Question: Does anyone know how to change the distance of the colorbar ticklabels with respect to the colorbar in Python/Matplotlib? Thanks!
So for example, here I would like to move the 0, 0.5 and 1.0 to the left or right with respect to the colorbar:

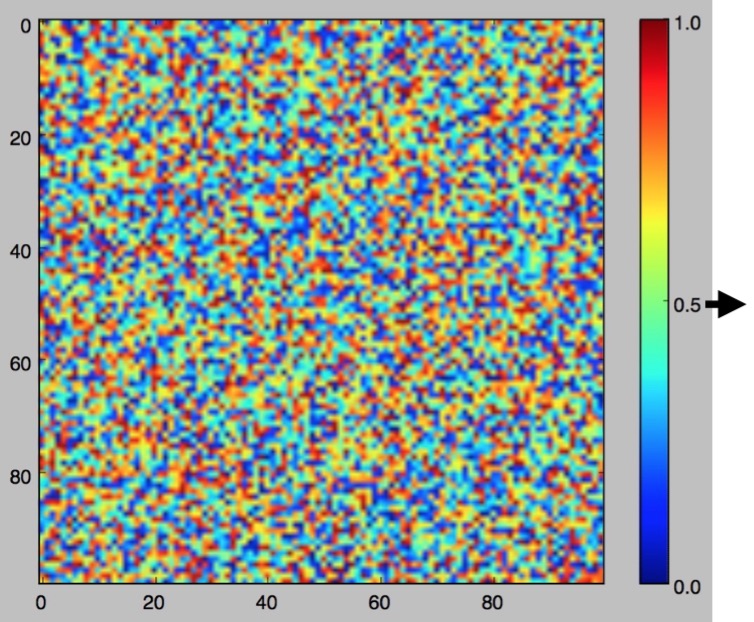
Answer: Borrowing from the <URL>, this shows how to
- change the spacing between the tickmarks (just specify them manually)- change the distance of the ticklabels to the colourbar. The trick here is to obtain the relevant axis ('cb1.ax') and apply the right tick parameter ('pad=...').
'''
from matplotlib import pyplot
import matplotlib as mpl
fig = pyplot.figure(figsize=(8,3))
ax1 = fig.add_axes([0.05, 0.70, 0.9, 0.15])
ax2 = fig.add_axes([0.05, 0.35, 0.9, 0.15])
cmap = mpl.cm.cool
norm = mpl.colors.Normalize(vmin=5, vmax=10)
cb1 = mpl.colorbar.ColorbarBase(ax1, cmap=cmap, norm=norm,
orientation='horizontal')
cb1.set_label('Negative spacing')
cb1.set_ticks([5.5, 7.5, 9.5])
cb1.ax.xaxis.set_tick_params(pad=-15)
cb2 = mpl.colorbar.ColorbarBase(ax2, cmap=cmap, norm=norm,
orientation='horizontal')
cb2.set_label('Far away')
cb2.set_ticks([5.5, 7.5, 9.5])
cb2.ax.xaxis.set_tick_params(pad=30)
pyplot.savefig('colorbar-ticklabels.png')
'''